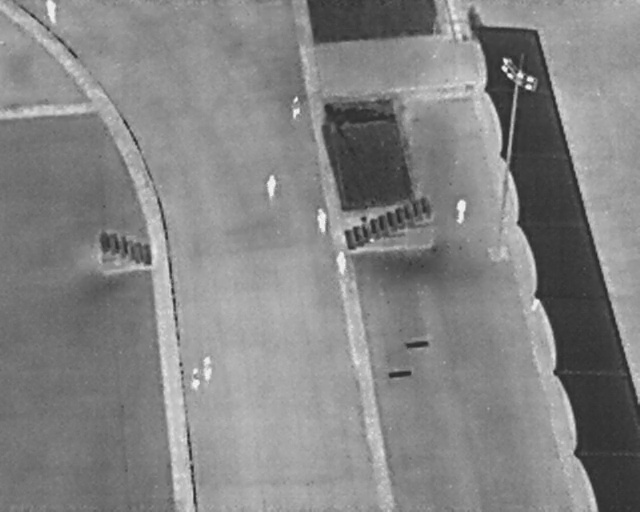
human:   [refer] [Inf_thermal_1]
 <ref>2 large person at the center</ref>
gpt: <box>[[47, 41, 52, 44, 2], [50, 50, 55, 52, 2]]</box>

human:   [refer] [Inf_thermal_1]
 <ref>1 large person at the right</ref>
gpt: <box>[[69, 39, 74, 42, 2]]</box>

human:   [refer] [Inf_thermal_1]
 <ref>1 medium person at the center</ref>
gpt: <box>[[40, 35, 44, 37, 2]]</box>